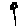
Label: flower